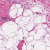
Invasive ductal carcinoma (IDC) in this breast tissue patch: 0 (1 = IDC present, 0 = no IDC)